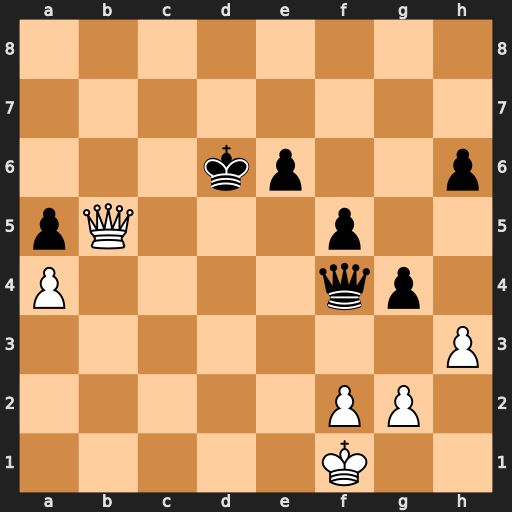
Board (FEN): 8/8/3kp2p/pQ3p2/P4qp1/7P/5PP1/5K2
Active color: w
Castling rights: -
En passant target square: -
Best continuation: Qb8+ Ke7 Qxf4